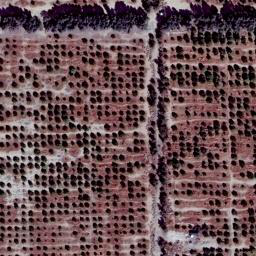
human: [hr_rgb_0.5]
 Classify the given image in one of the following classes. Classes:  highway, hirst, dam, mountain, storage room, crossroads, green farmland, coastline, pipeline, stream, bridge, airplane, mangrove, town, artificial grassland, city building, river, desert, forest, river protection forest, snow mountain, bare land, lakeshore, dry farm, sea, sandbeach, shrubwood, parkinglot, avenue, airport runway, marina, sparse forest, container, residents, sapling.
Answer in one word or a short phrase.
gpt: dry farm